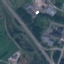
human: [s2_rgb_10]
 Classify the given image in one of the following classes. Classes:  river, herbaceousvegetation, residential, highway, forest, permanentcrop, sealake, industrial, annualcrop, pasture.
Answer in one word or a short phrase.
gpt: Highway